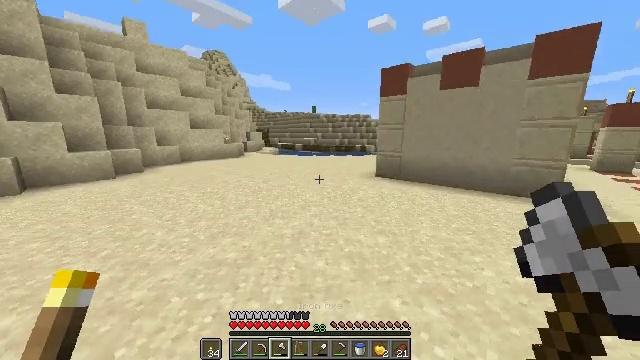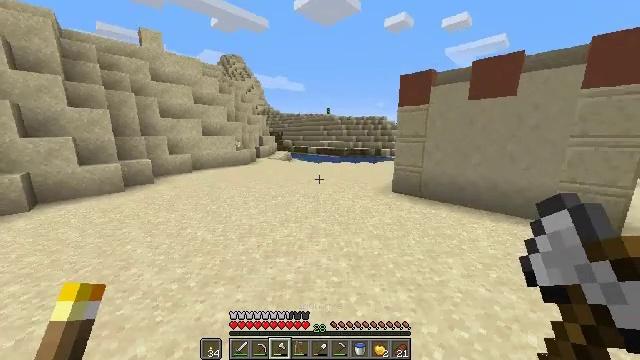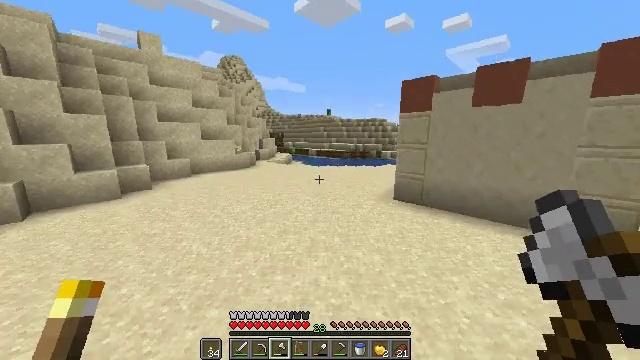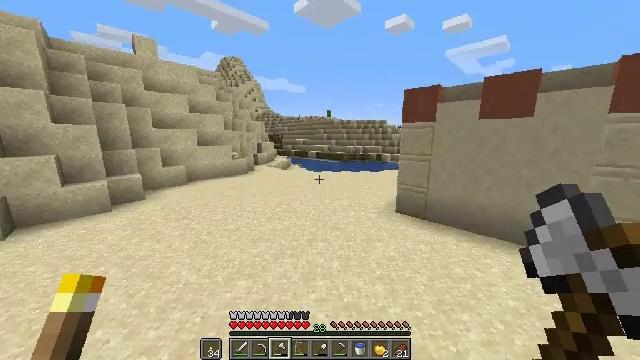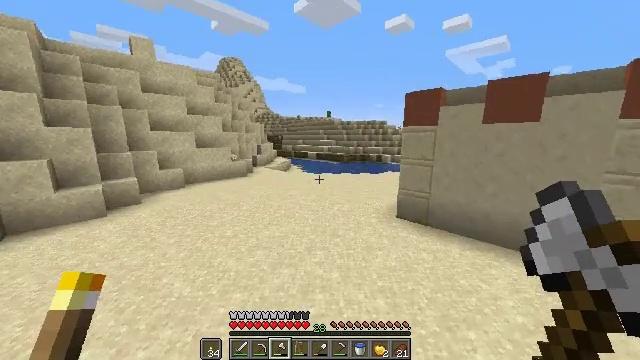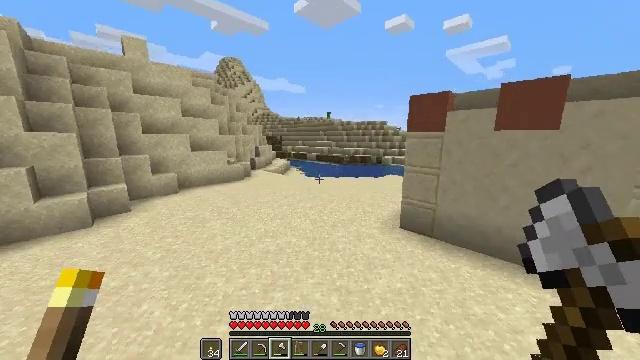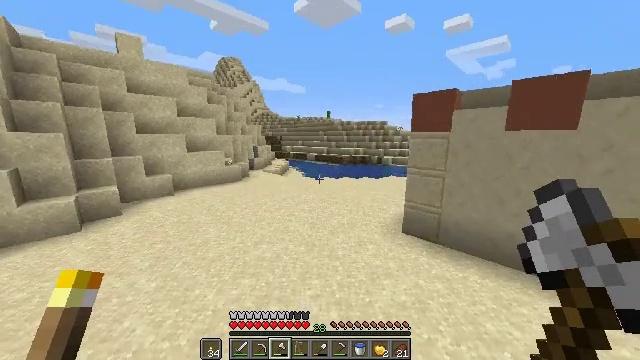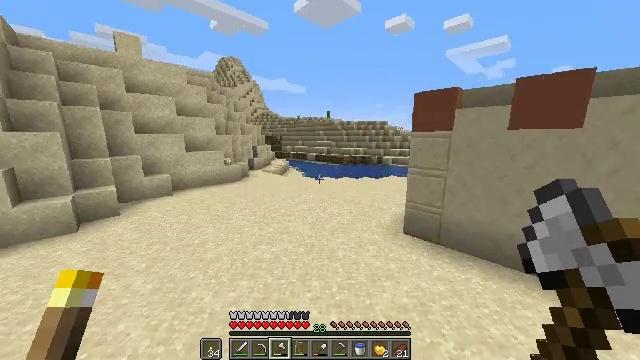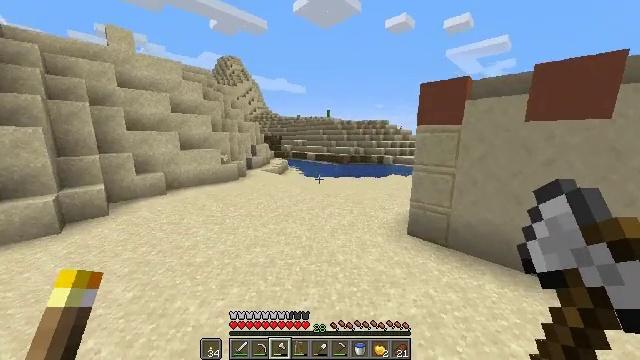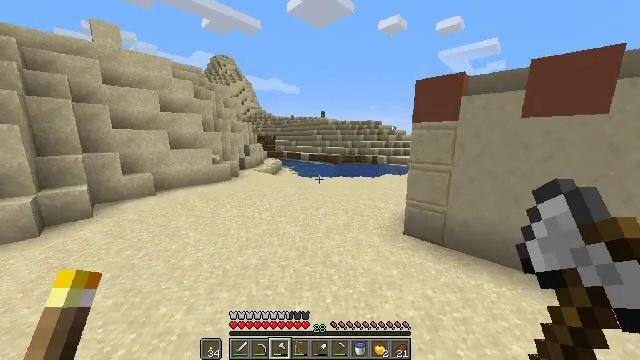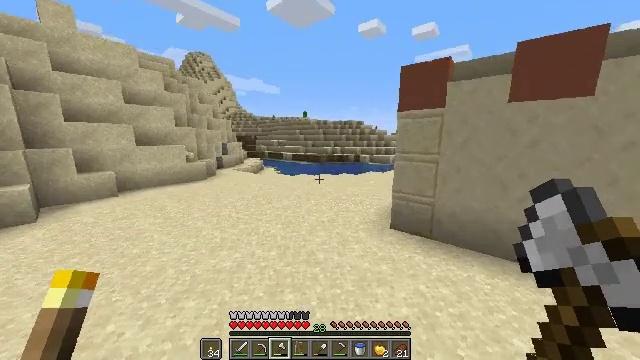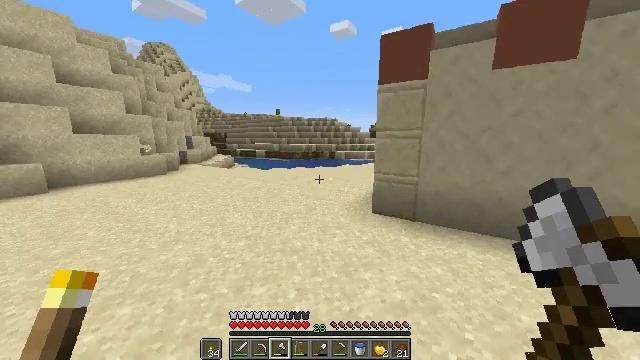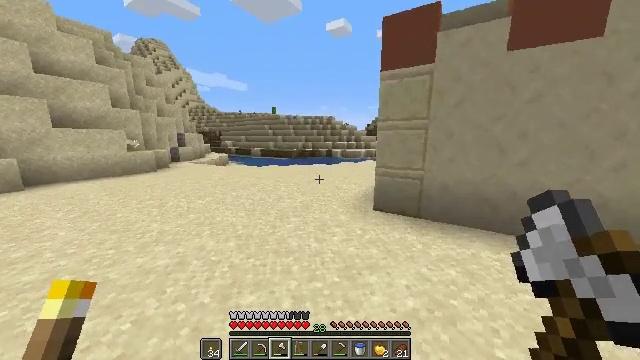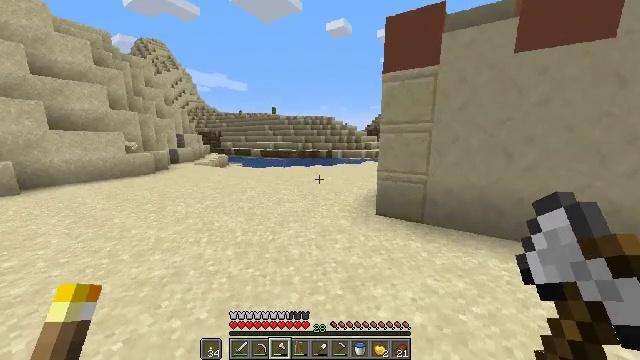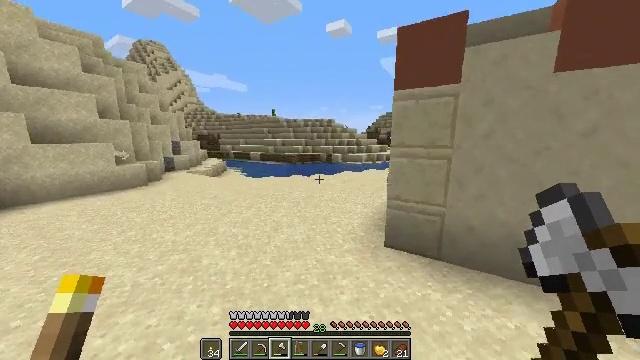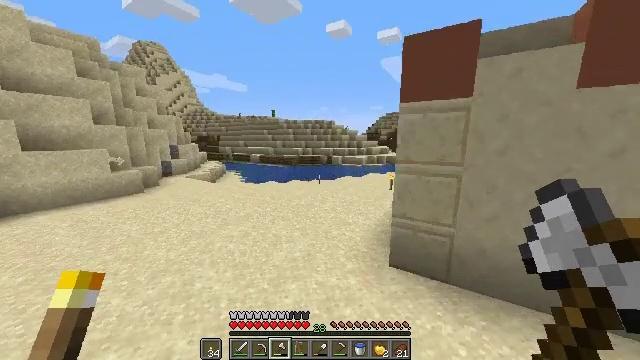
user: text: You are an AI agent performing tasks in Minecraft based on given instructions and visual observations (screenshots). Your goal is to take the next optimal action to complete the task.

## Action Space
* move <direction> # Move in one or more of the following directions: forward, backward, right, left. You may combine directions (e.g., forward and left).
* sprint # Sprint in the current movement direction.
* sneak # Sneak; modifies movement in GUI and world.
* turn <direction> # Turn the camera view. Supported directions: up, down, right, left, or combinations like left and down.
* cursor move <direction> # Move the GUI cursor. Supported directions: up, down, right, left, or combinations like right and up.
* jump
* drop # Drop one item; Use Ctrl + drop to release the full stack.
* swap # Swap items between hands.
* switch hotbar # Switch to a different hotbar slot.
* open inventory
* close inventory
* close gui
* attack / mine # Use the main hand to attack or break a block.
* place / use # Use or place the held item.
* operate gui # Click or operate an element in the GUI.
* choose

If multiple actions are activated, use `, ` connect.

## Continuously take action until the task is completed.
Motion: motion action
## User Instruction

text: Attack the composter to add it to your inventory.
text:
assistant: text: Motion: move forward, sprint, turn left, jump
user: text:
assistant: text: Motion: move forward, sprint, jump
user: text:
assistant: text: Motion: move forward, sprint, jump
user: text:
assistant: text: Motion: move forward, sprint, jump
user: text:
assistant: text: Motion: move forward, sprint, jump
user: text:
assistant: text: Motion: move forward, sprint, jump
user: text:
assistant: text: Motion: move forward, sprint, jump
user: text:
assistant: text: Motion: move forward, sprint, jump
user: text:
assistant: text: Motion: move forward, sprint, turn right, jump
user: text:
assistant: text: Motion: move forward, sprint, turn right, jump
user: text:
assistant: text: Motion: move forward, sprint, turn right, jump
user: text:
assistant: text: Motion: move forward, sprint, turn right, jump
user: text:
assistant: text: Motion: move forward, sprint, jump
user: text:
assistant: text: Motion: move forward, sprint, jump
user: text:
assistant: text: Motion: move forward, sprint, jump
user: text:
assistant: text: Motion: move forward, sprint, jump
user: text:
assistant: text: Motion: move forward, sprint, turn right, jump
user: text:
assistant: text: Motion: move forward, sprint, turn right, jump
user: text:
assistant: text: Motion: move forward, sprint, turn right, jump
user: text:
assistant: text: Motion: move forward, sprint, turn right, jump
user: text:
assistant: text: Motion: move forward, sprint, jump
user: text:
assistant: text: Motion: move forward, sprint, turn up, jump
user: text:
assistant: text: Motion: move forward, sprint, turn up, jump
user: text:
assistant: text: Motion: move forward, sprint, jump
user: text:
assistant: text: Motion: move forward, sprint, jump
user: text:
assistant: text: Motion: move forward, sprint, jump
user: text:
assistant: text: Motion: move forward, sprint, jump
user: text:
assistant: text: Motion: move forward, sprint, jump
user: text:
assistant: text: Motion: move forward, sprint, jump
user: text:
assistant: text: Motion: move forward, sprint, turn right, jump